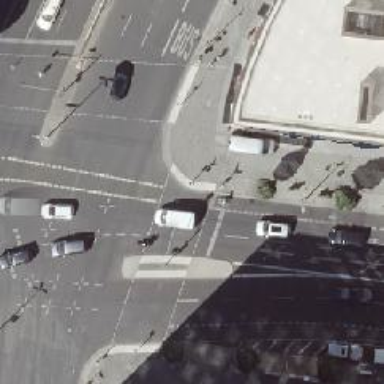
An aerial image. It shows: Asphalt footway with crossing equipped with traffic signals.